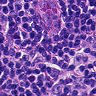
Metastatic tissue present: no